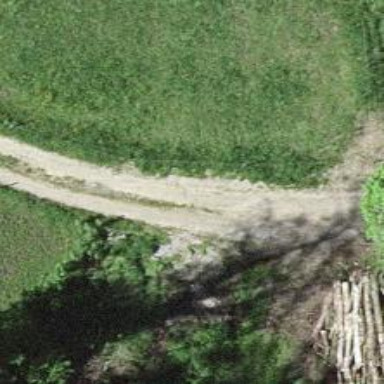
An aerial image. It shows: Gravel track with grade1 track type.